Question: I want to achieve a function that when I click the buttons ,the image will move between two button
I set a constraint between image and button2 (centerX,which text with 222) At the same time I set a constraint with button1(centerX,which text with 11) too and set the priority with 950 then I drag them to the 'viewcontroller'
This is the constraint in my storyboard

This is my code to control the constraint
'''
if NSFoundationVersionNumber > NSFoundationVersionNumber_iOS_7_1 {
self.kidLeftCenterConstrait.active = isLeft
self.kidRightCenterConstrait.active = !isLeft
UIView.animateWithDuration(kAnimationDuration, animations: { () -> Void in
self.view.layoutIfNeeded()
})
} else {
let constraintToRemove = isLeft ? self.kidRightCenterConstrait : self.kidLeftCenterConstrait
let constriaintToUse = isLeft ? self.kidLeftCenterConstrait : self.kidRightCenterConstrait
self.douBi.superview!.removeConstraint(constraintToRemove)
self.douBi.superview!.removeConstraint(constriaintToUse)
self.douBi.superview!.addConstraint(constriaintToUse)
UIView.animateWithDuration(kAnimationDuration, animations: { () -> Void in
self.view.layoutIfNeeded()
})
}
'''
After run in iphone
I click the button1 the image move to the 11 ,then i click the button2 ,The application is cash in 'self.kidRightCenterConstrait.active = !isLeft'
console log is 'fatal error:unexpectedly found nil while unwrapping an Optional value'
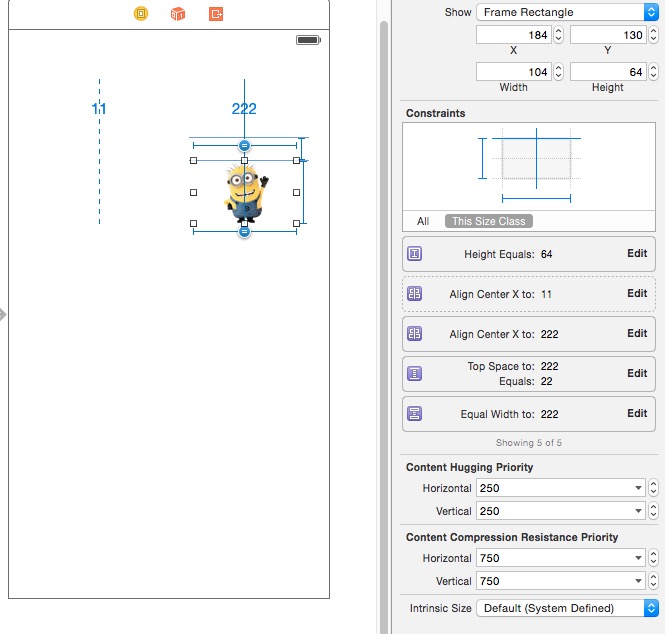
Answer: It appears the constraint get released. You might try to strongly retain your constraints:
'''
@IBOutlet var kidLeftCenterConstrait: NSLayoutConstraint!
@IBOutlet var kidRightCenterConstrait: NSLayoutConstraint!
'''
Anyway beware possible retain cycles. Check that your ViewController goes away when it's time has come.
I usually do this kind of animations managing the involved constraints all in code.